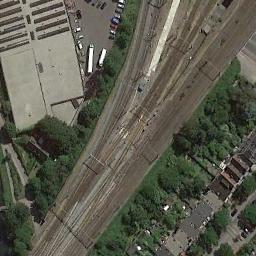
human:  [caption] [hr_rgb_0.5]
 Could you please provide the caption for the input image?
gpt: These railways are flanked by some trees and buildings .

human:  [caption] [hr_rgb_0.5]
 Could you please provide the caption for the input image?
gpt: There are two trains passing by in the picture .

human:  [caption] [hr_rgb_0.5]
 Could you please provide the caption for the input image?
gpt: Many trees are beside the railway .

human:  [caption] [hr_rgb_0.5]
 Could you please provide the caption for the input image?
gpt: The railway is next to some trees and houses .

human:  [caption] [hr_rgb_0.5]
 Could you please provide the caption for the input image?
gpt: There are some green trees and buildings beside the railway .